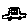
Label: car